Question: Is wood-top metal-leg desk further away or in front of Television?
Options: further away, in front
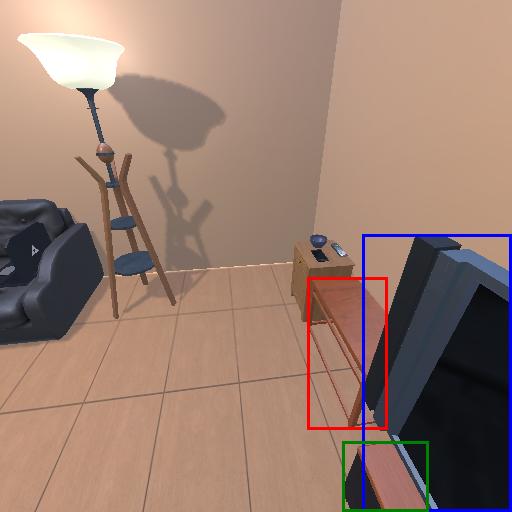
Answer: further away